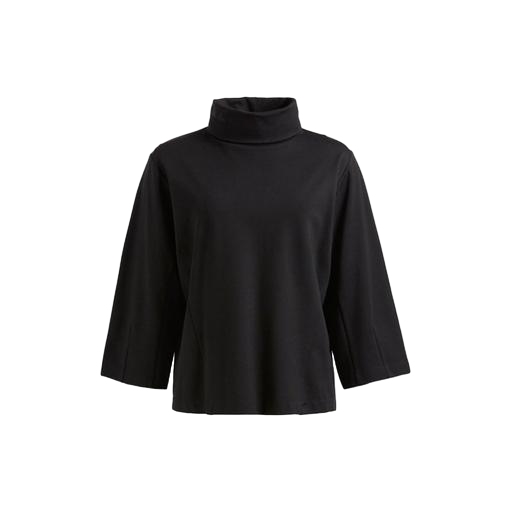
high-neck top, black polo-neck top, turtleneck tee, white background